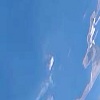
Label: water